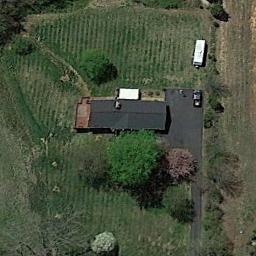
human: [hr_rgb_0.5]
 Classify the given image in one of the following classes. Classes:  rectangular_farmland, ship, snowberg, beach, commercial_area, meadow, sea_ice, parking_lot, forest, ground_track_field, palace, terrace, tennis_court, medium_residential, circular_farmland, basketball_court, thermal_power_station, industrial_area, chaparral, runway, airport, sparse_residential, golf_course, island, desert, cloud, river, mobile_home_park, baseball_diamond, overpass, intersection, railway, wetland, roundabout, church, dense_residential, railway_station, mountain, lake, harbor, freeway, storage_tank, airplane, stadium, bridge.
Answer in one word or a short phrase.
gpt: sparse_residential